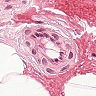
Metastatic tissue present: no